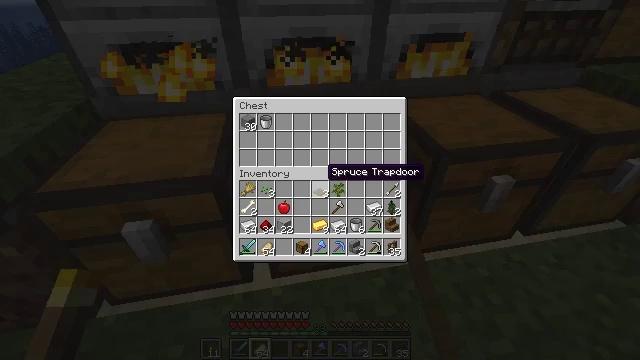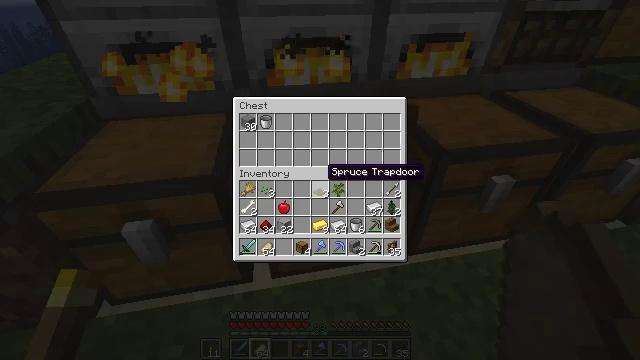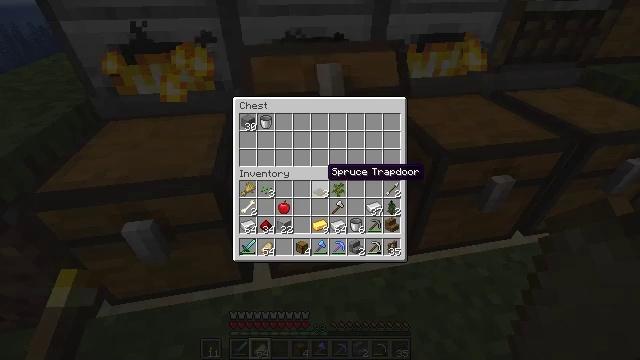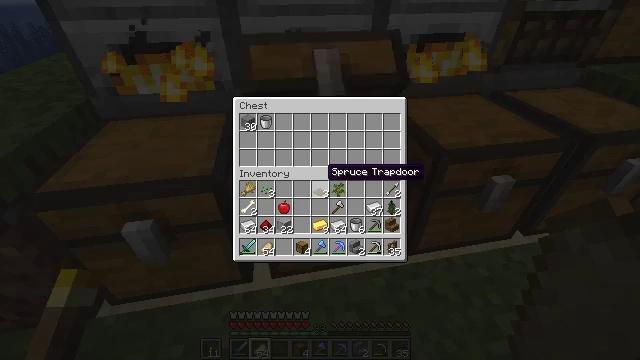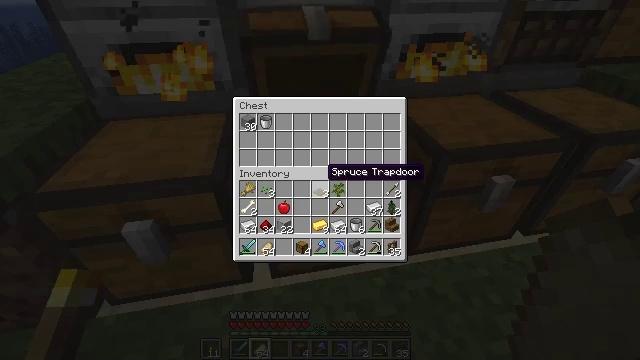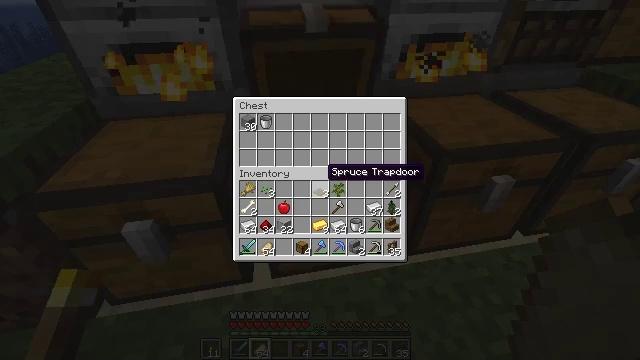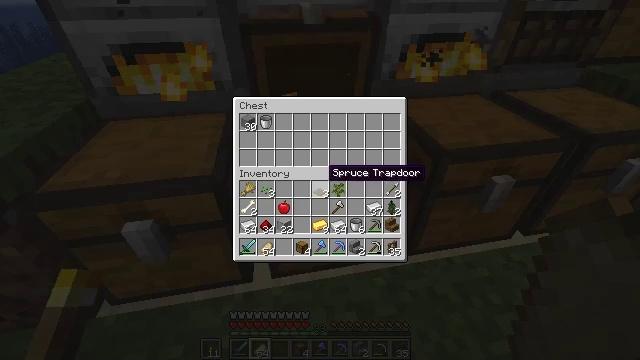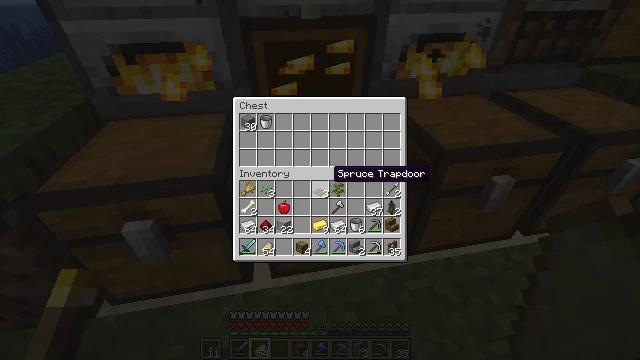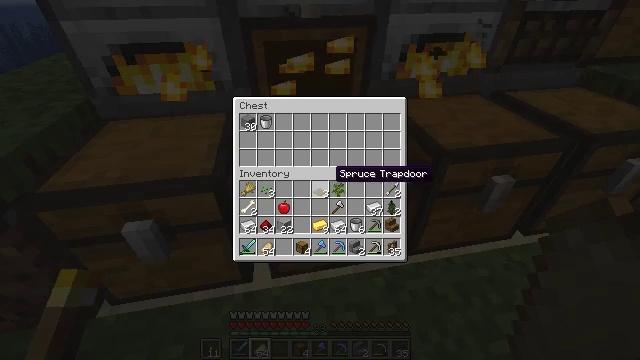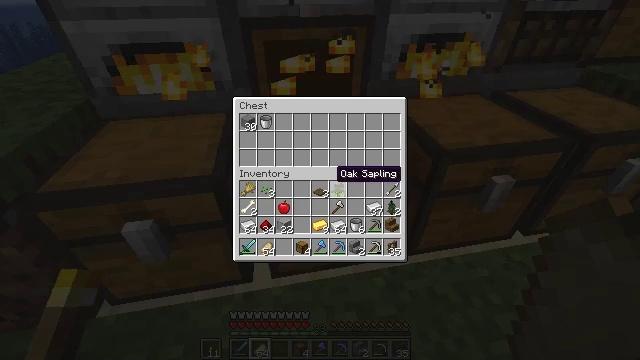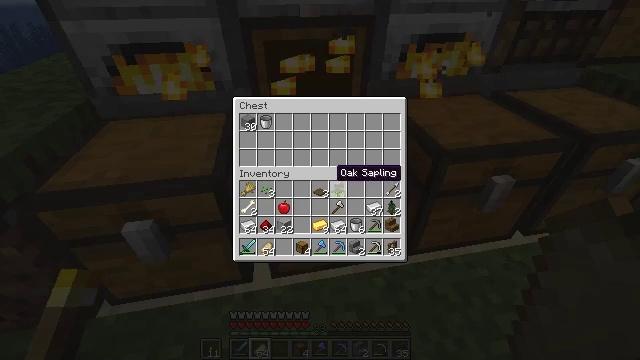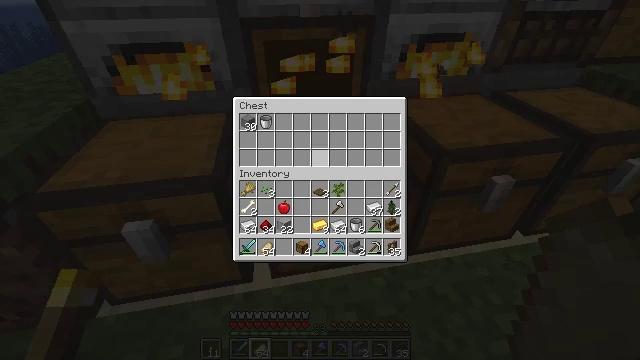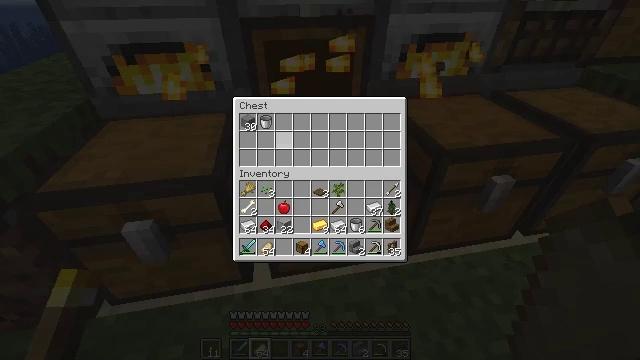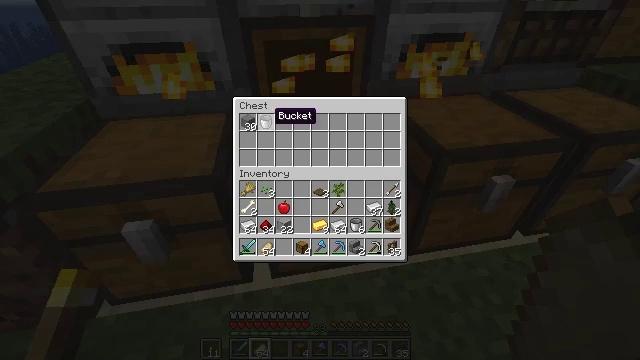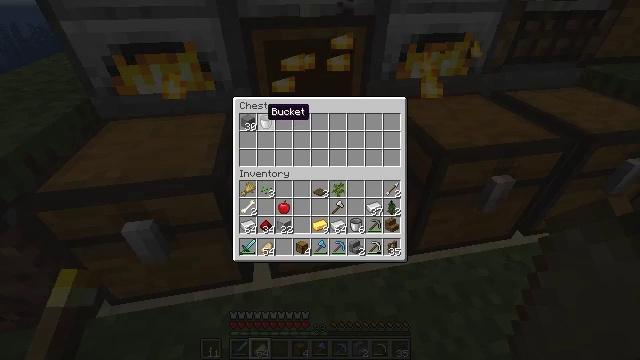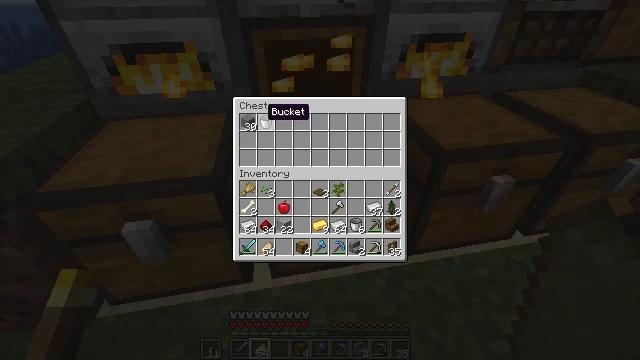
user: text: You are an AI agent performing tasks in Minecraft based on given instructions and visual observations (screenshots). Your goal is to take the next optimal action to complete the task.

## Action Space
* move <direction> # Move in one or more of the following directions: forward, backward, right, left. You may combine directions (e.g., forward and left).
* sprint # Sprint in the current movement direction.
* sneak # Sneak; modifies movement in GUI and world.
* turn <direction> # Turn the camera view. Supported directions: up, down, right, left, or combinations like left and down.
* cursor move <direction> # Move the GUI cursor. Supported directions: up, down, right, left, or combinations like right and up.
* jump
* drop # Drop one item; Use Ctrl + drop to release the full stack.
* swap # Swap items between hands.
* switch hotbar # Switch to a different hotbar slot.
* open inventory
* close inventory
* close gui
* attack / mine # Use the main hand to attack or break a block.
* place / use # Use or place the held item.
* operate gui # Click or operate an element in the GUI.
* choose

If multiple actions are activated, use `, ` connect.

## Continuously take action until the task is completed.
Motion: motion action
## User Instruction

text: Organize stones in the crafting table to craft stone bricks.
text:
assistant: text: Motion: no_op
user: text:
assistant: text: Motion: no_op
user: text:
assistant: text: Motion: no_op
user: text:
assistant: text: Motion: no_op
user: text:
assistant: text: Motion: no_op
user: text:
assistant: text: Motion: no_op
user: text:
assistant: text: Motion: no_op
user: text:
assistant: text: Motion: no_op
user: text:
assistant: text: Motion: no_op
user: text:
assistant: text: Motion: no_op
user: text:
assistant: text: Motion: cursor move left and up
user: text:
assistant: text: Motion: cursor move left and up
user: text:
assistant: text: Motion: sneak, cursor move left and up
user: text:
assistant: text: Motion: sneak, cursor move left
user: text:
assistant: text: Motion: sneak
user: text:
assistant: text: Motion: sneak
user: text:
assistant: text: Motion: sneak
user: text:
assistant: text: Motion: sneak, cursor move left
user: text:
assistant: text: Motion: sneak
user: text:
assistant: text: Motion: sneak
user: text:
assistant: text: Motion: sneak
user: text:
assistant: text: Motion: sneak, operate gui
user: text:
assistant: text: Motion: sneak, operate gui
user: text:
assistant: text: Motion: sneak
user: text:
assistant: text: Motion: sneak
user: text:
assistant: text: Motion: sneak
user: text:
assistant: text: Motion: sneak
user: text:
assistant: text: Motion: sneak
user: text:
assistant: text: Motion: no_op
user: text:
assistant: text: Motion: no_op